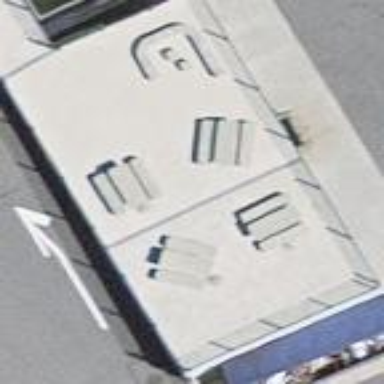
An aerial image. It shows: Shed building.